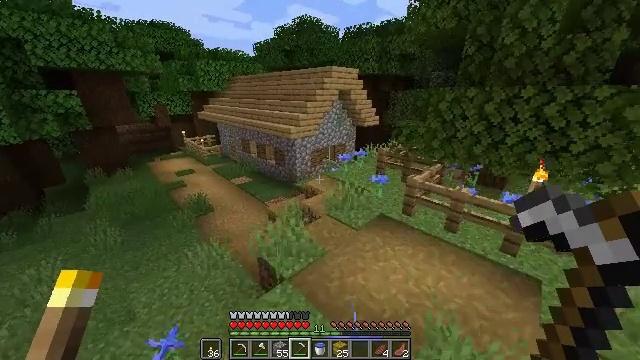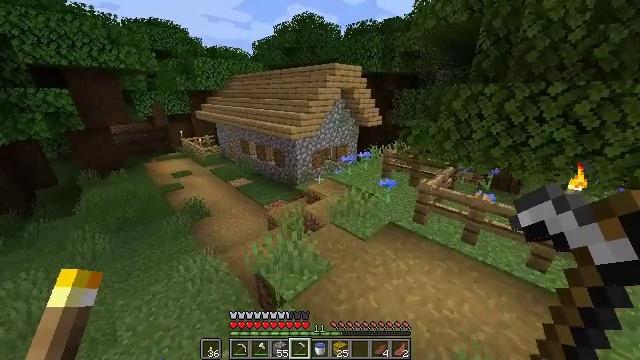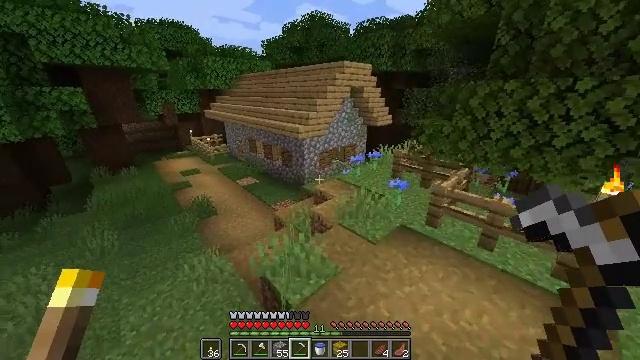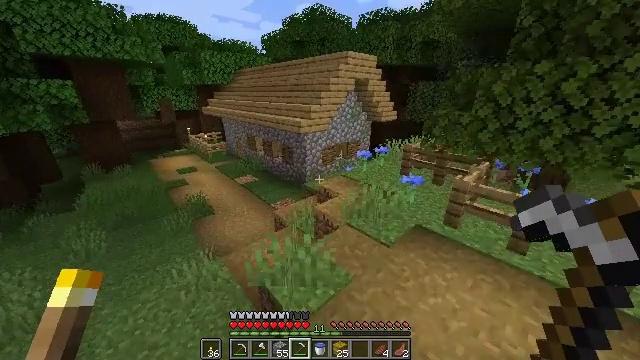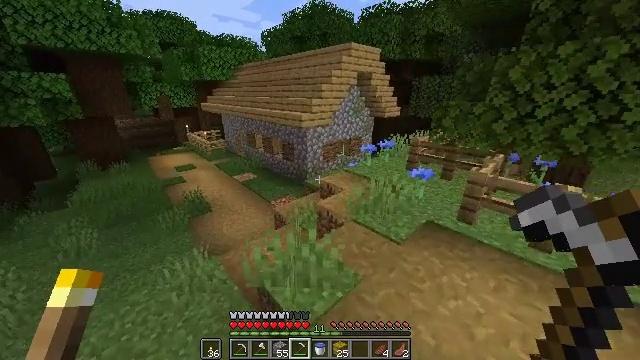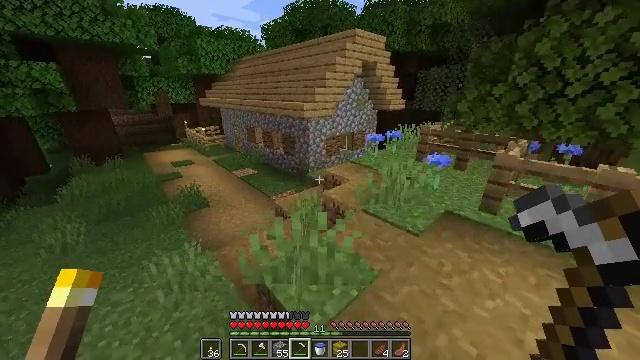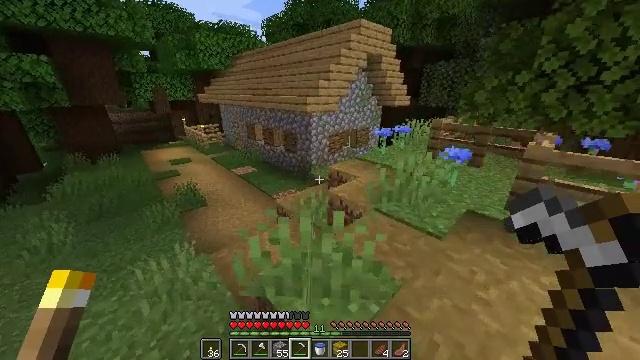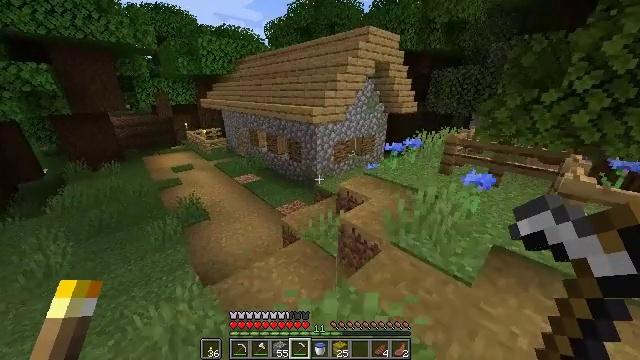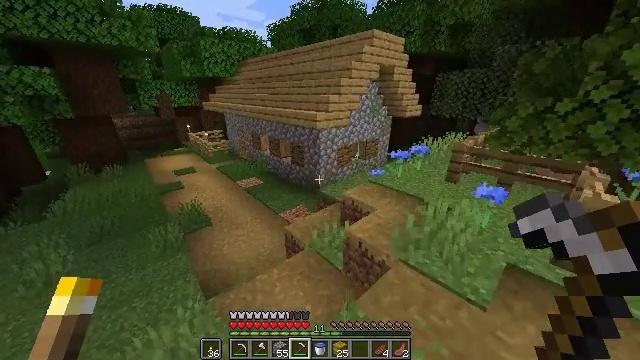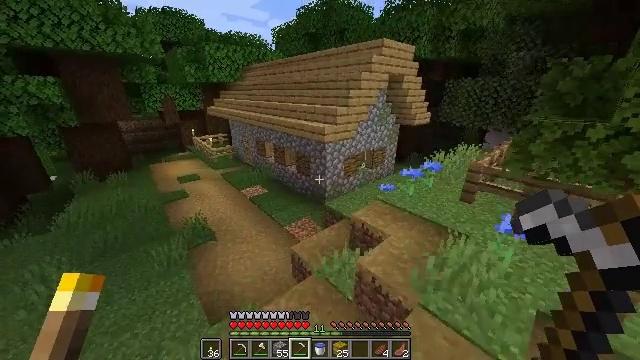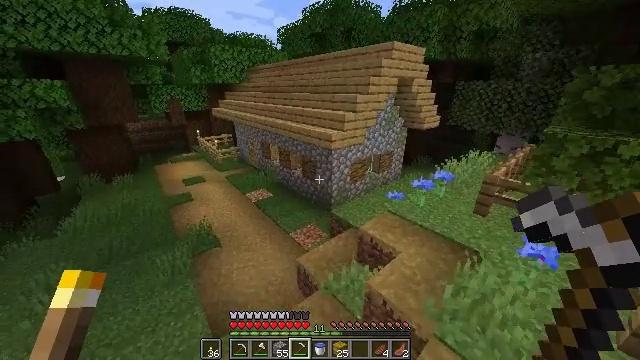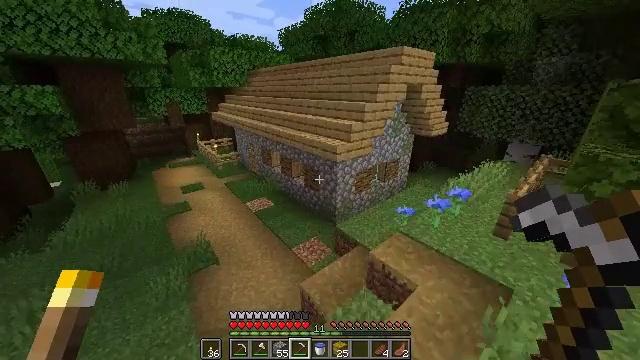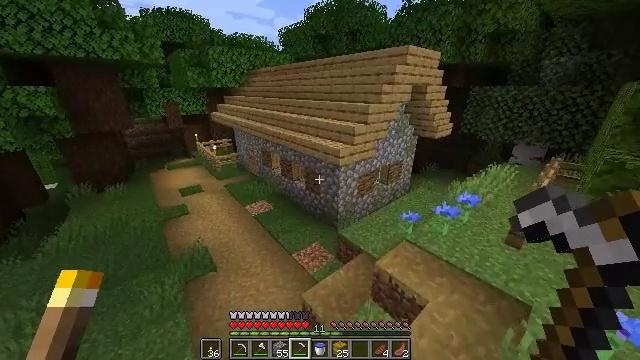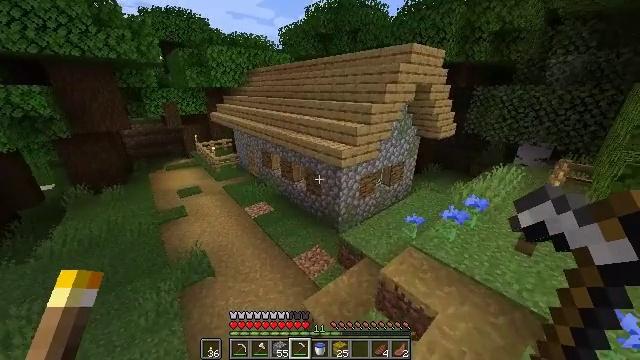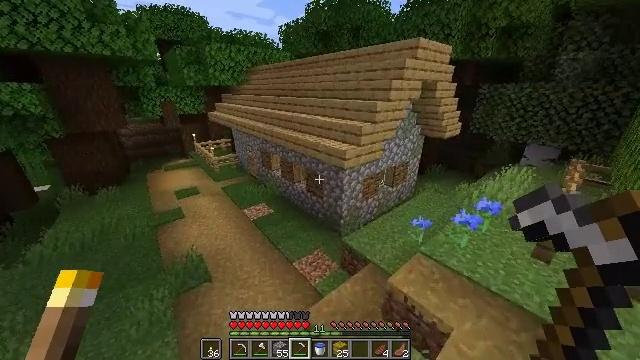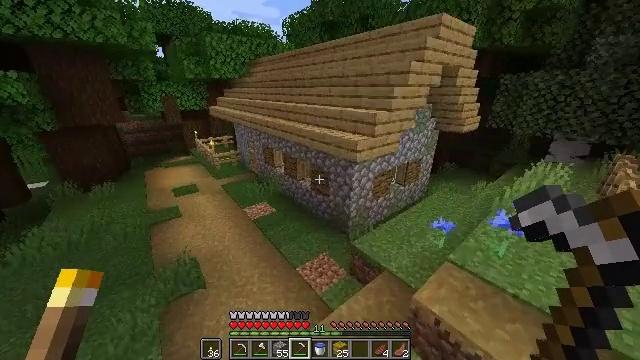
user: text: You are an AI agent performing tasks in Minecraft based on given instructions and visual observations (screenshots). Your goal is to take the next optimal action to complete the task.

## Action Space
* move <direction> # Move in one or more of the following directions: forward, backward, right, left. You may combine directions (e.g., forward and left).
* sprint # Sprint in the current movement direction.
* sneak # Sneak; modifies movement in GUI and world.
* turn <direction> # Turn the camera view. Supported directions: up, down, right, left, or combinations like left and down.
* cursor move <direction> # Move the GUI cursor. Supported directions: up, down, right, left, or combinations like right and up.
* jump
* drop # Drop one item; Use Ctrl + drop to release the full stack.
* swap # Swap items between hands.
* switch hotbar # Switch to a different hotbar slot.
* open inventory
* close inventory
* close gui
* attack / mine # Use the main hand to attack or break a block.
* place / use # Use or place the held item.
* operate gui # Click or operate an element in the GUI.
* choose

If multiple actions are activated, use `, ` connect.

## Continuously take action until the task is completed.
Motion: motion action
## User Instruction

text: Break the hay block to collect it.
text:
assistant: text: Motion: move forward and move left, sprint, jump
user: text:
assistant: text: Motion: move forward and move left, sprint, turn left, jump
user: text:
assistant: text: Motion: move forward and move left, sprint, jump
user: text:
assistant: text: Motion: move forward and move left, sprint, jump
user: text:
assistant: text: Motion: move forward and move left, sprint, jump
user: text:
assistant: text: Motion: move forward and move left, sprint, jump
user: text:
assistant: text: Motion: move forward and move left, sprint, jump
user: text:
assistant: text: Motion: move forward, sprint, jump
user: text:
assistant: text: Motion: move forward, sprint, jump
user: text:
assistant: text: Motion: move forward, sprint, turn left
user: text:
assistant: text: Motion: move forward, sprint
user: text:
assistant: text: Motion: move forward, sprint
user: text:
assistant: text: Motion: move forward, sprint
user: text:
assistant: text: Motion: move forward, sprint, jump
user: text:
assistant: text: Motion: move forward, sprint, turn left, jump
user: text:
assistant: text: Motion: move forward, sprint, turn left and up, jump
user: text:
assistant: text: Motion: move forward, sprint, turn left and up, jump
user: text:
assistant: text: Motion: move forward, sprint, turn left and up, jump
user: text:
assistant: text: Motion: move forward, sprint, turn left and up, jump
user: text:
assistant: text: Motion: move forward, sprint, turn left and up, jump
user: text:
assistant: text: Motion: move forward, sprint, turn left and up, jump
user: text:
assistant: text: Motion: move forward, sprint, jump
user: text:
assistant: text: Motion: move forward, sprint, jump
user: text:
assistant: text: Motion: move forward, sprint, jump
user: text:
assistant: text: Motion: move forward, sprint, jump
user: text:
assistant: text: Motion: move forward, sprint, jump
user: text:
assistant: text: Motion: move forward, sprint, turn right, jump
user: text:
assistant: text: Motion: move forward, sprint, turn right and down, jump
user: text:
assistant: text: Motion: move forward, sprint, turn right, jump
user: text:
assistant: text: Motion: move forward, sprint, turn right, jump